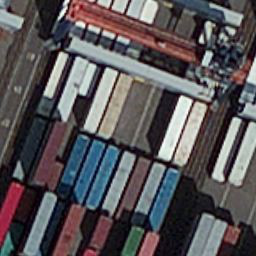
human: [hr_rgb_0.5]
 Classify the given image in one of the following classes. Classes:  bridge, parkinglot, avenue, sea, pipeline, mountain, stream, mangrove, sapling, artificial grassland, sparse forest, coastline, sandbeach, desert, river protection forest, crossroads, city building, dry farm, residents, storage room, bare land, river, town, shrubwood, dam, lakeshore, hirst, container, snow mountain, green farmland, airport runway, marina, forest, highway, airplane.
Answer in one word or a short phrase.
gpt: container